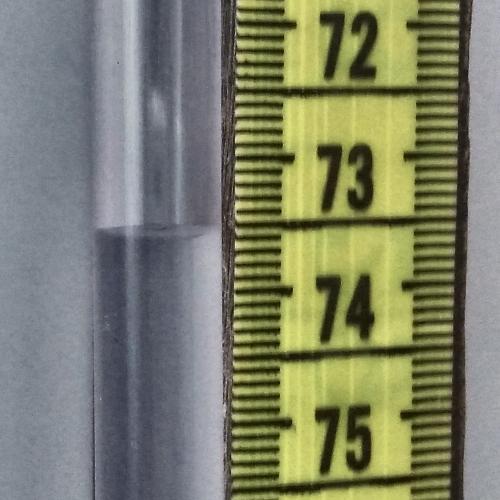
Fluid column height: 73.5 cm